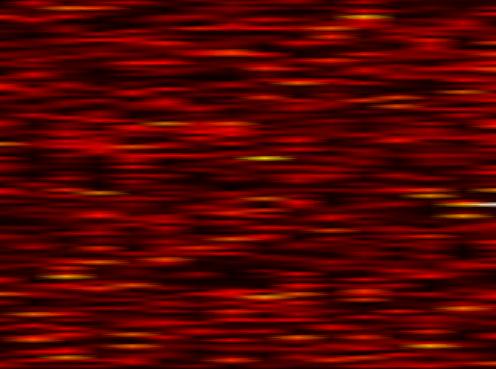
Label: FOFDM